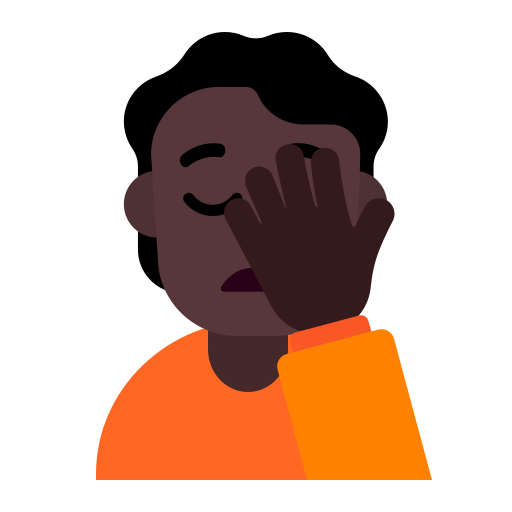
person facepalming flat dark